Field crop: maize
Growth stage: 2
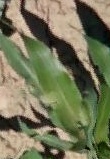
Species: maize